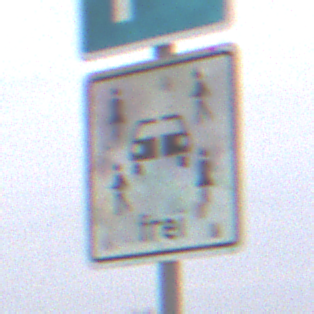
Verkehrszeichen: CarsharingfahrzeugeFrei
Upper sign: Parken
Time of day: Midday
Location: Outdoor (Suburban)
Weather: Overcast
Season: NotSpecified
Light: Natural